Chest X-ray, PA view. Patient: 56 years old, sex M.
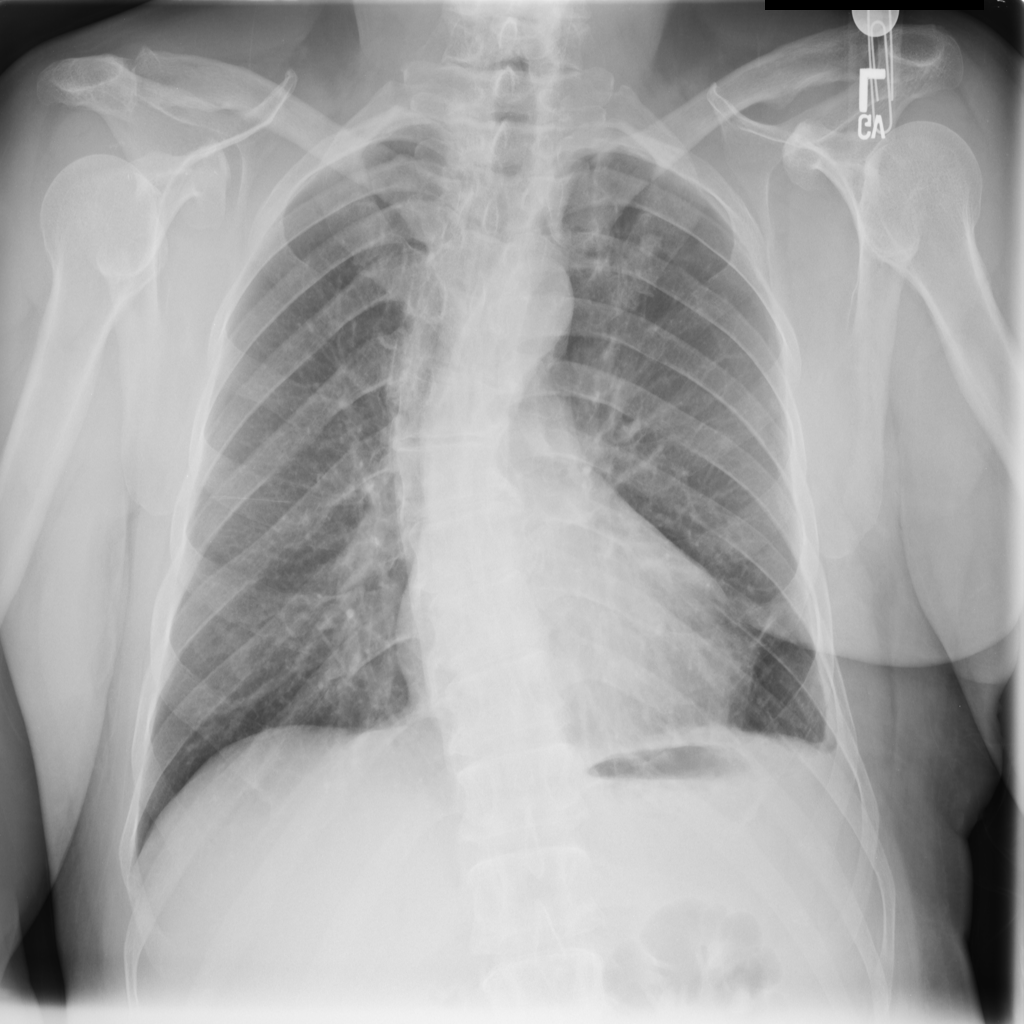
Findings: No Finding